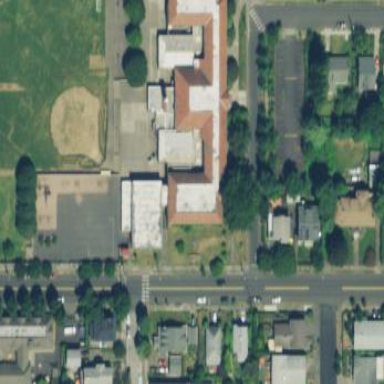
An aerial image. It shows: School building.